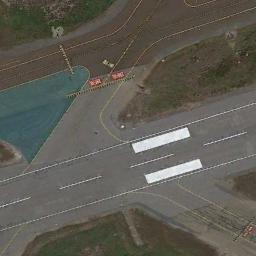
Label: runway